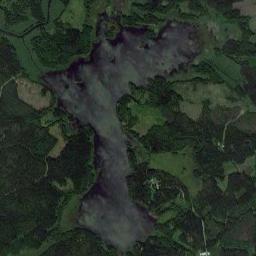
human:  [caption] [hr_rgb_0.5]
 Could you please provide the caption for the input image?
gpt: There are many trees around the lake .

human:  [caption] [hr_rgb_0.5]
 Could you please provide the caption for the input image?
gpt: There are several small lakes in the picture .

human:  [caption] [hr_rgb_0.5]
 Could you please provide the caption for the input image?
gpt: The lake lies in the dense forest and the water is dark blue .

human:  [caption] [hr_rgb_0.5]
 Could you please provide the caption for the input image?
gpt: An irregularly shaped blue lake surrounded by green forests .

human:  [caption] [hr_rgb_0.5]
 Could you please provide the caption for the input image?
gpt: There are green forests and meadows around the lake .